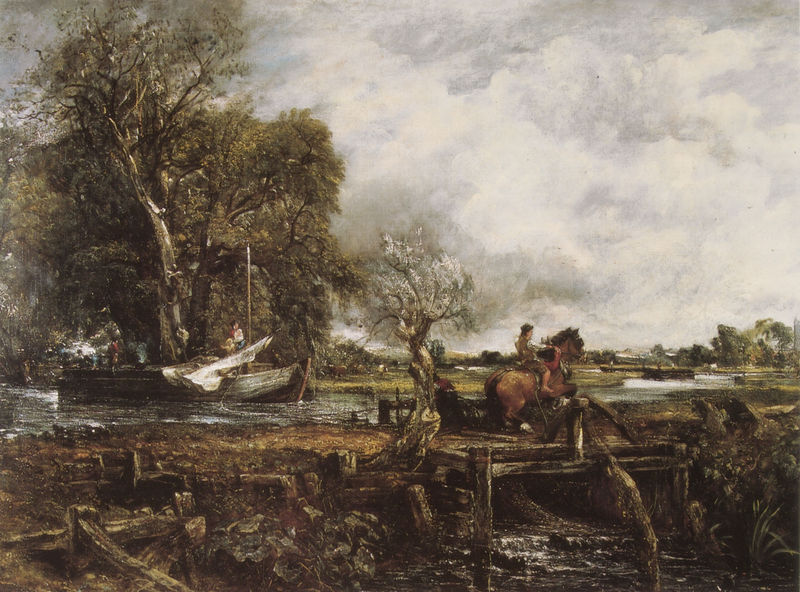
Titel: The Leaping Horse
Künstler: John Constable
Standort: London
Institution: Royal Academy of Arts
Schlagwörter: baum, blau, blätter, gemälde, gruppe, himmel, laub, mann, schatten, wasser, weiß, wolken, bäume, fluss, grün, landschaft, menschen, ocker, see, ufer, äste, braun, grau, holz, hut, licht, männer, schwarz, ausblick, blüten, gras, weg, wiese, wolke, beige, gesellschaft, mensch, silber, holland, niederlande, öl, bach, baumstamm, birke, ebene, erde, ferne, horizont, natur, pfähle, schilf, stamm, strauch, weide, weite, wind, zweige, brücke, flach, gewässer, kanal, boden, land, gold, paar, rokoko, boot, boote, genre, kahn, pferd, reiter, mähne, ritt, sprung, gischt, schiff, segel, segelboot, wellen, liebe, fischer, mast, damm, wehr, constable, seile, steg, sturm, stämme, ruderboot, balken, bretter, baumkrone, bauer, taue, befestigung, regen, außen, weiden, wolcken, sonntag, silbern, strudel, springen, rinde, siedlung, fähre, perd, morsch, gewölk, bäuerlich, matsch, segelmast, seegel, holzbrücke, schleuse, überquerung, springt, bildparallelen, wolcke, bauernleben, geissblatt, 1710, bauernfailie